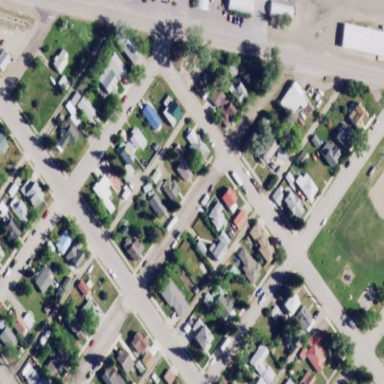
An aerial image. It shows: Single-family residential area.